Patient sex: M
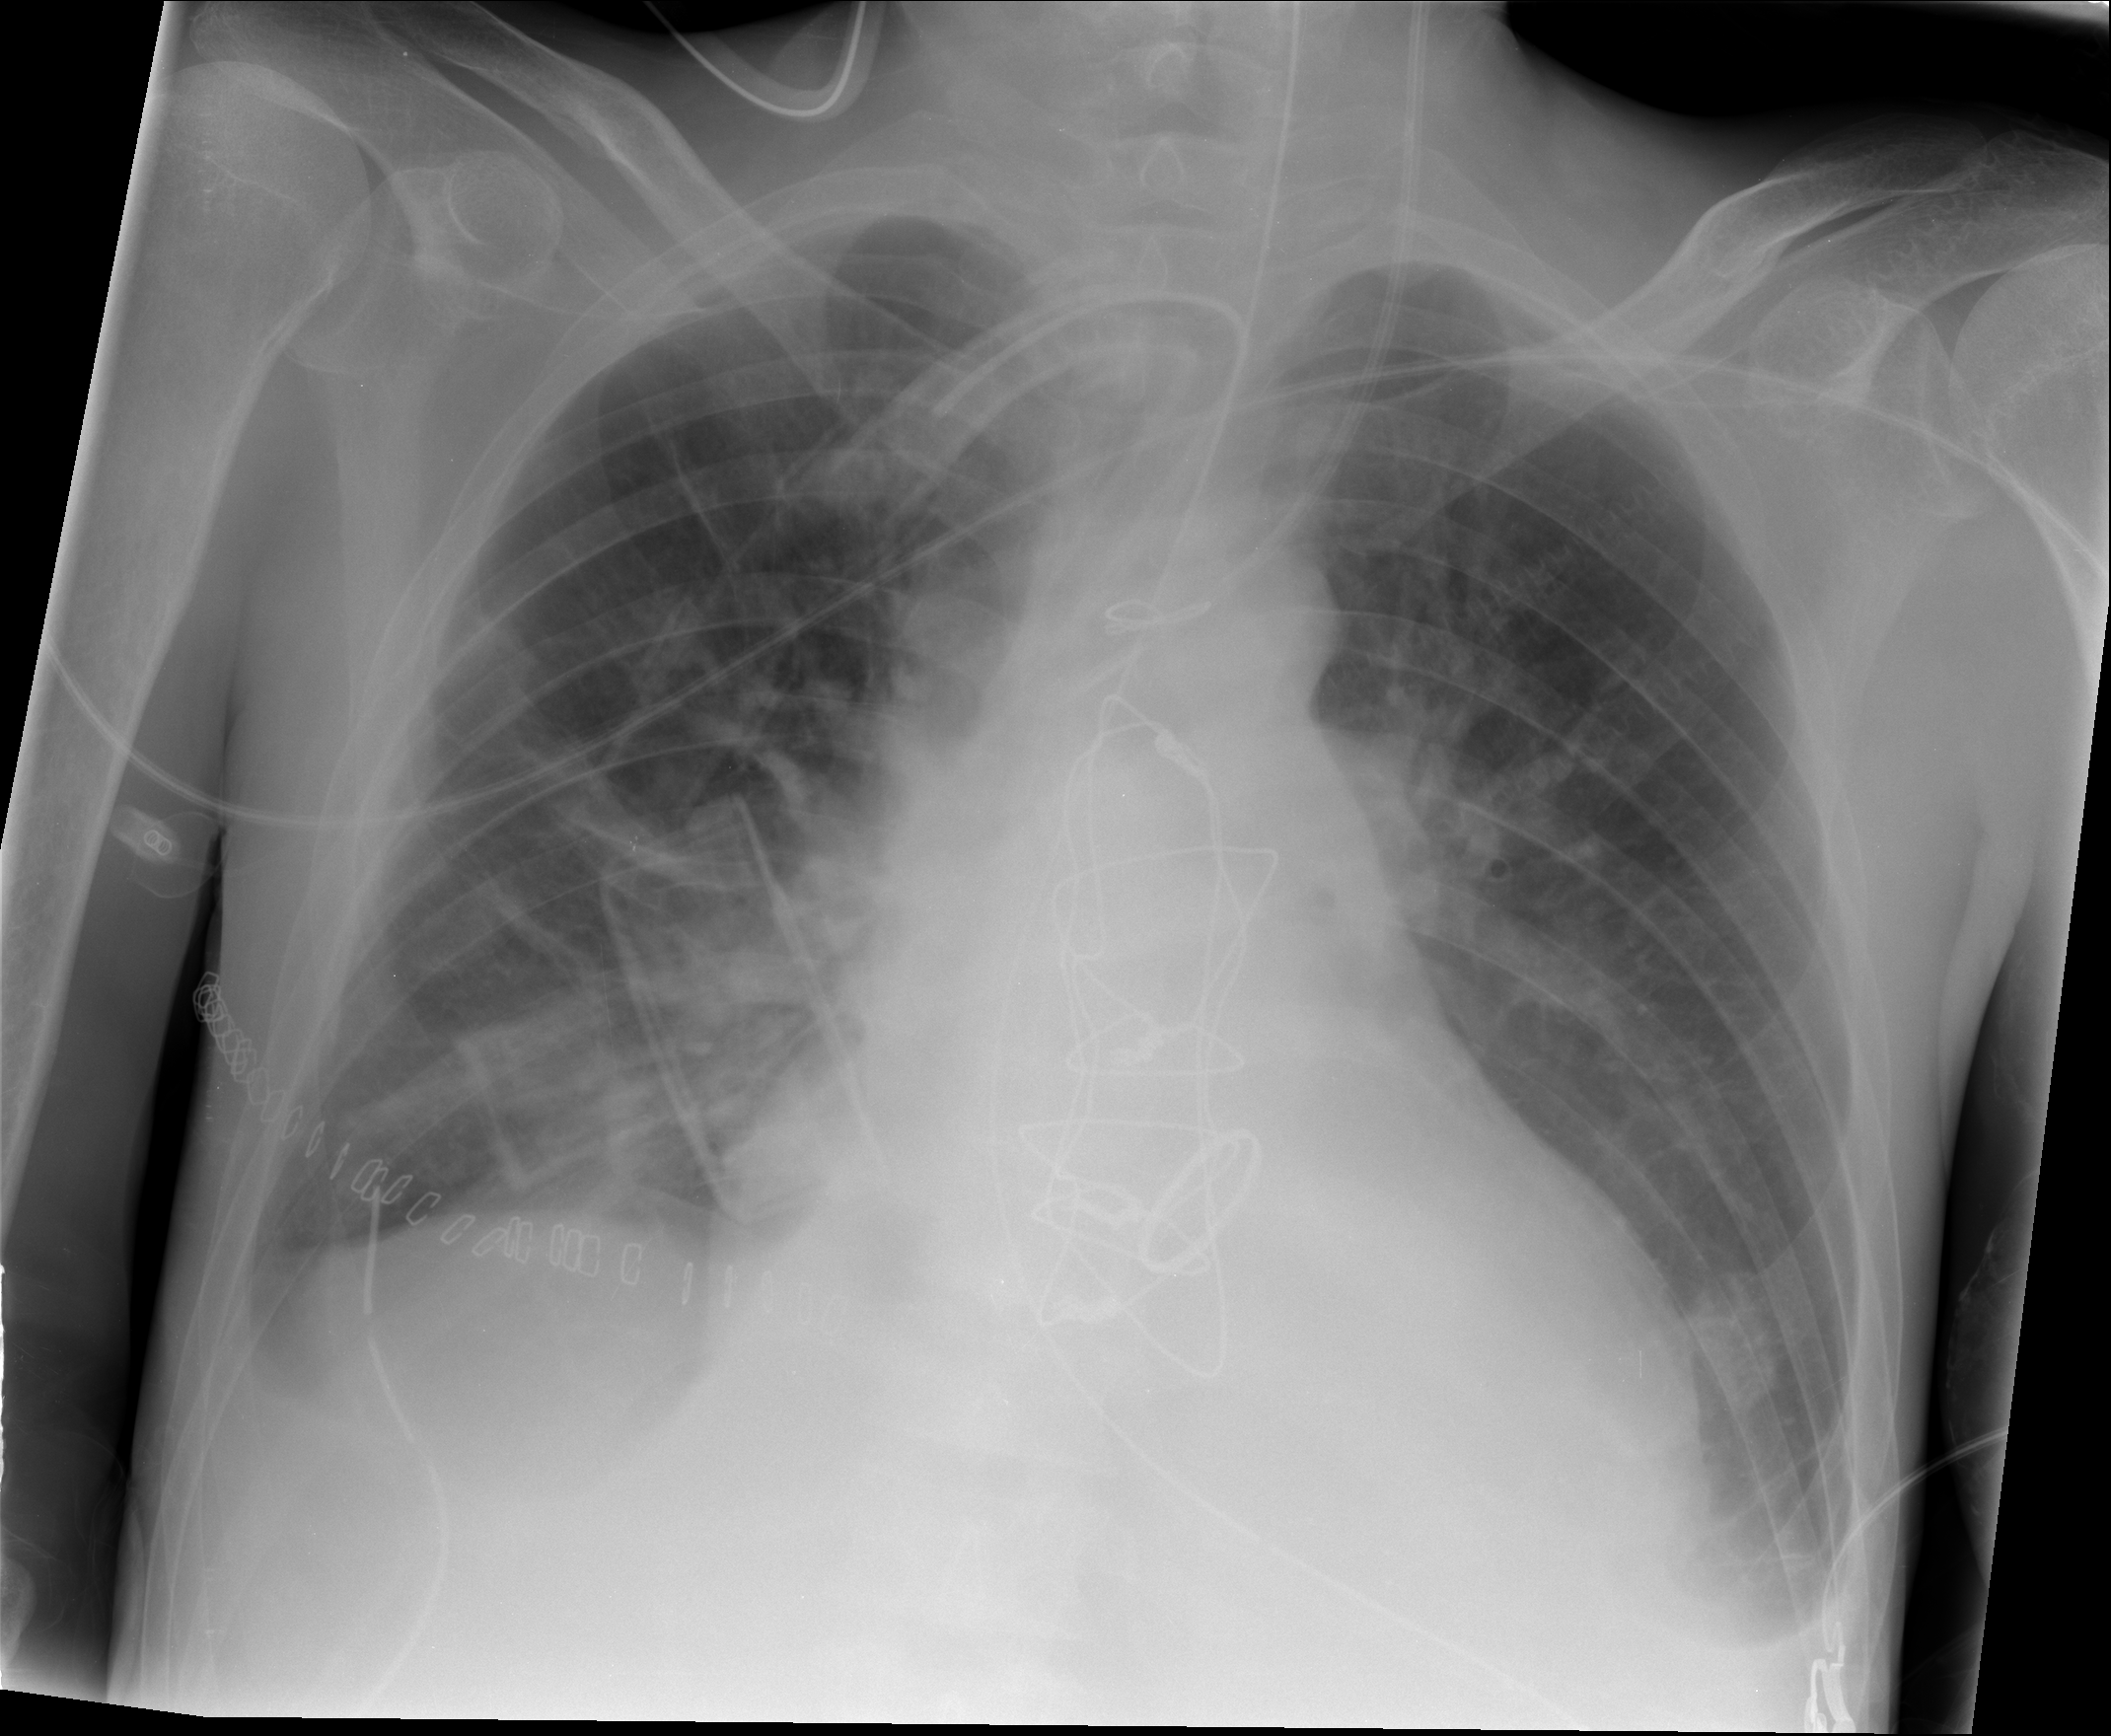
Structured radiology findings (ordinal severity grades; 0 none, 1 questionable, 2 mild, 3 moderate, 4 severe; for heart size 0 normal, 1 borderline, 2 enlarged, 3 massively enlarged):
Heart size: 2
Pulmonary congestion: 2
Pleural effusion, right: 2
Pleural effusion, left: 2
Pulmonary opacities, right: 2
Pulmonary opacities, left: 1
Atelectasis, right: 2
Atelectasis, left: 1